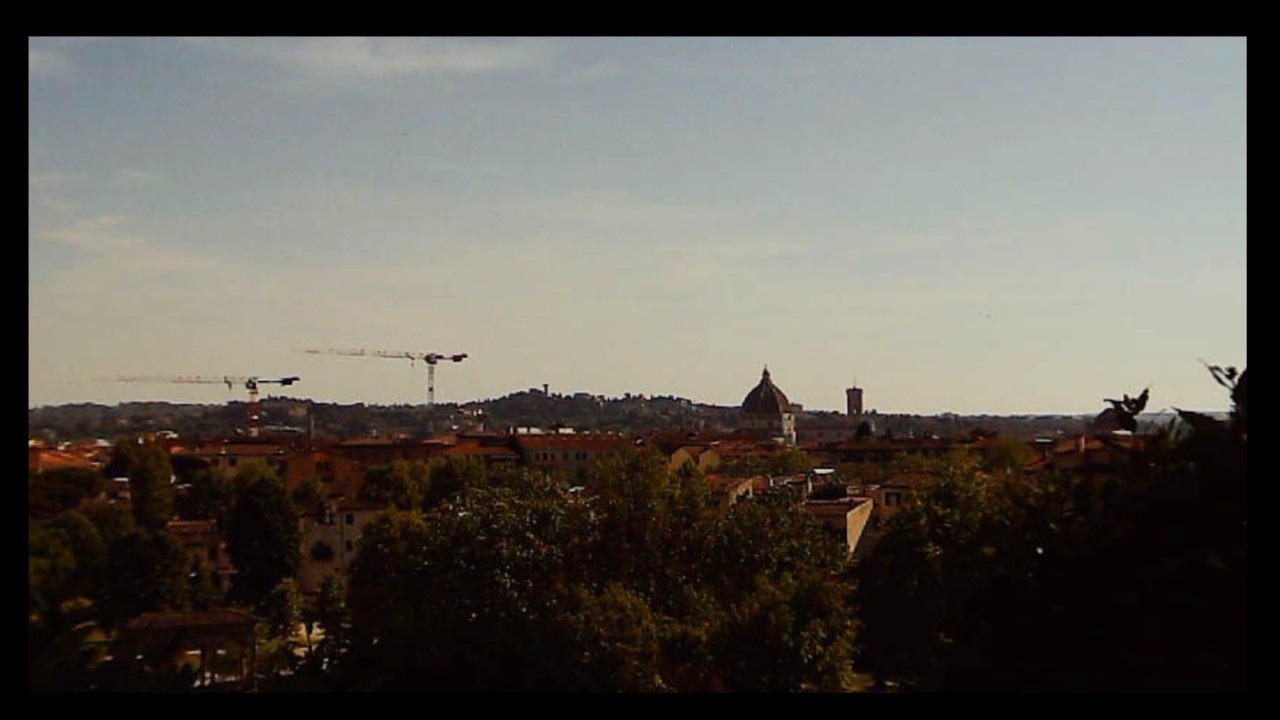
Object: Betafpv air75